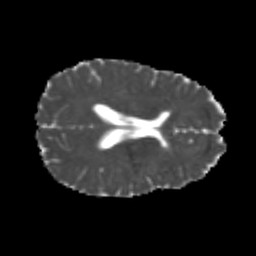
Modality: MD
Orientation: axial
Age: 21
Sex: female
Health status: healthy
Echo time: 0.074 s